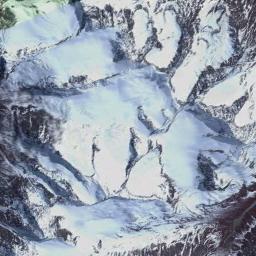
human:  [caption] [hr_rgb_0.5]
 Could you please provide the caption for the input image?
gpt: The snowberg has some valley glaciers .

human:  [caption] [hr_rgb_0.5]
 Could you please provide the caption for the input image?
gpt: A snow-covered mountain covered in large areas .

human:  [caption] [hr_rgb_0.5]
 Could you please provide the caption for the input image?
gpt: The snowberg is covered with snow .

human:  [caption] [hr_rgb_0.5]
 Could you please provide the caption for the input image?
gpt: The snow berg is consist of bare land and white snow .

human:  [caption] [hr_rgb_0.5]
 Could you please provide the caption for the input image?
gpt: The snowberg is covered with snow .